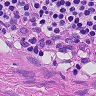
Metastatic tissue present: no